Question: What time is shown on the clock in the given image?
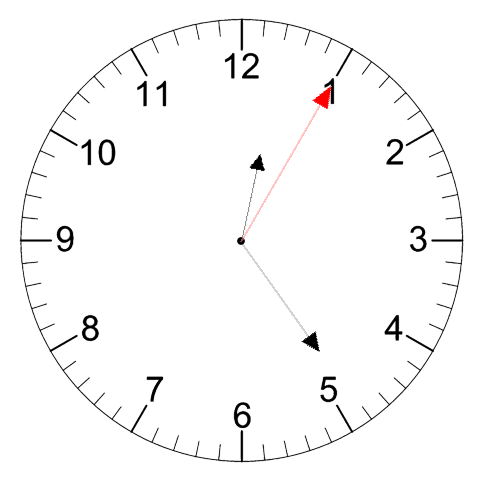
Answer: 12:24:05